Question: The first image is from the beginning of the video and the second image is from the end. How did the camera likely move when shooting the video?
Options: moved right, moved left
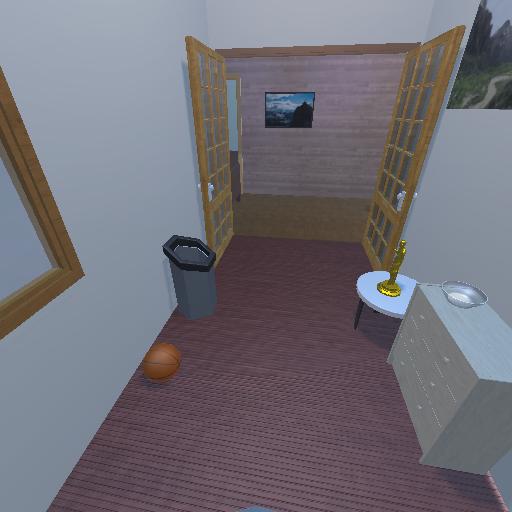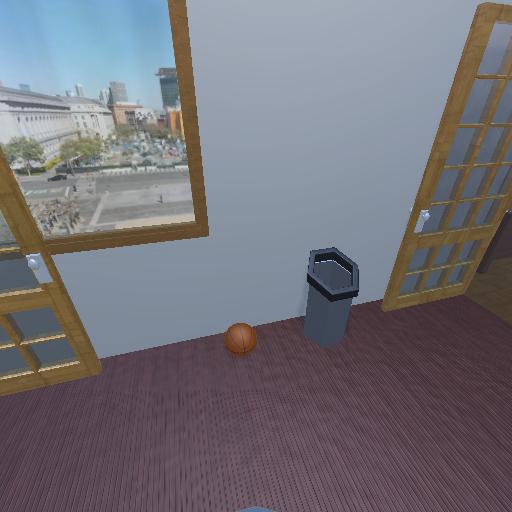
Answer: moved right